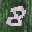
Label: 8